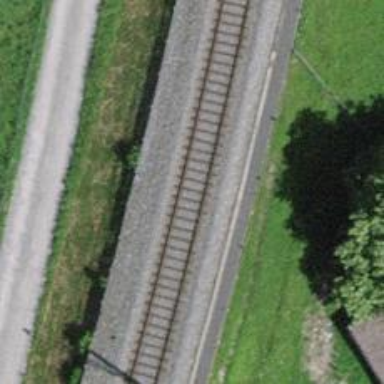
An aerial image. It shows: Single-track railway with electrified contact lines.